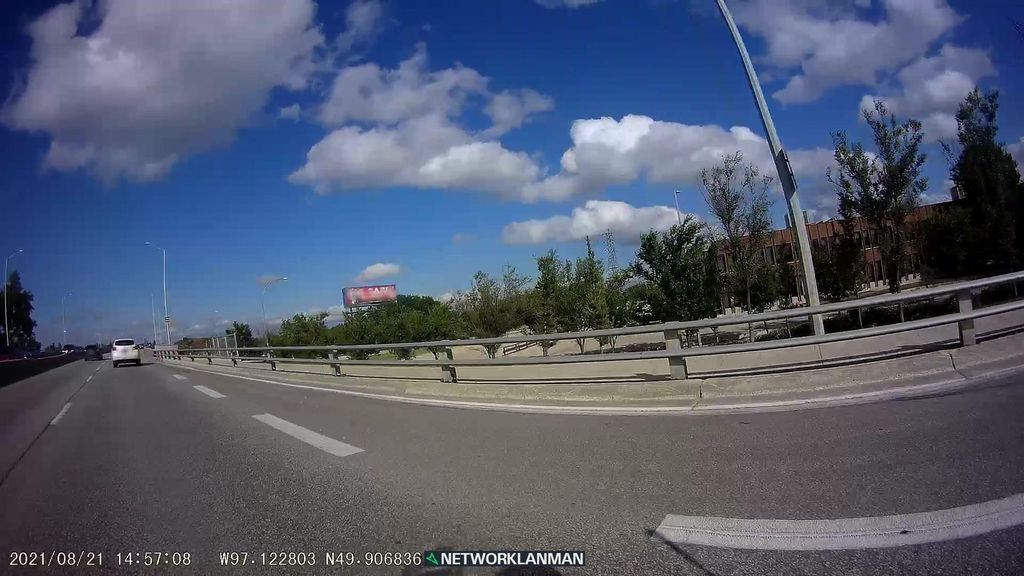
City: winnipeg